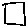
Label: square